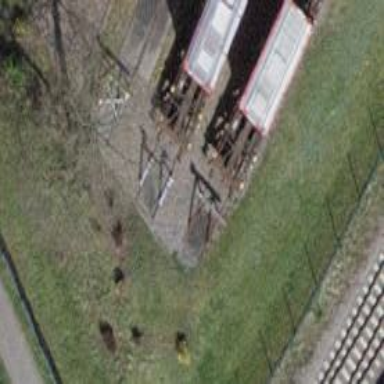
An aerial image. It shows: Railway buffer stop.